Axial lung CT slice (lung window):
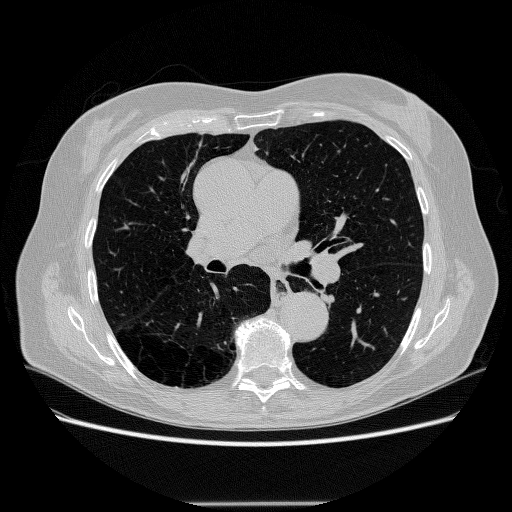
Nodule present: no